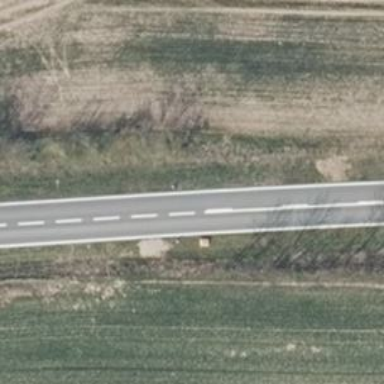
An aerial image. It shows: Secondary road with asphalt surface.